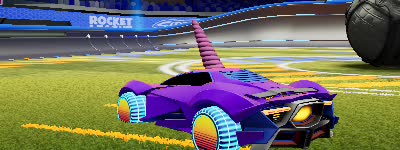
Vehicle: werewolf